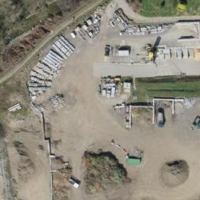
EUNIS habitat code: 54
Species observed at this site:
Cichorium intybus
Humulus lupulus